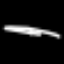
Label: mushroom